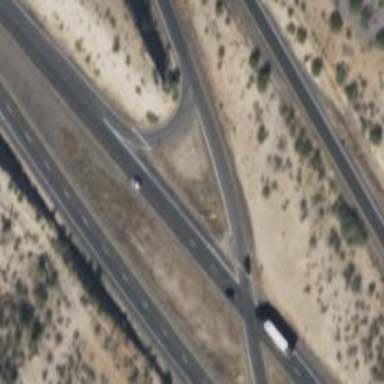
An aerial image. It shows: Trunk link highway.